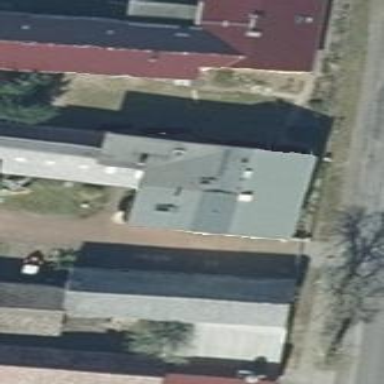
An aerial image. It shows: House with flat roof.